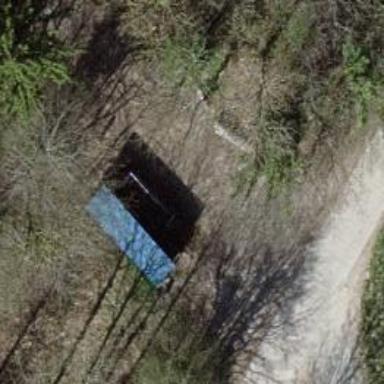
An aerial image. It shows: Swing gate.